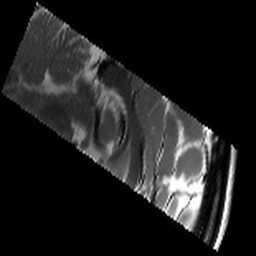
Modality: T2w
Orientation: sagittal
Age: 24
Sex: female
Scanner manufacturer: siemens
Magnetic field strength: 3 T
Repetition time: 8.02 s
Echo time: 0.08 s